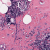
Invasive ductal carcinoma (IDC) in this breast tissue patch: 0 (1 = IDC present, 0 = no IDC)